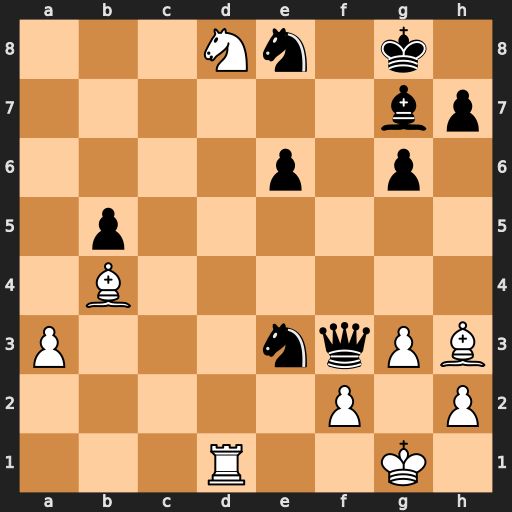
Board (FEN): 3Nn1k1/6bp/4p1p1/1p6/1B6/P3nqPB/5P1P/3R2K1
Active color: w
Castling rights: -
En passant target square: -
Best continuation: Bxe6+ Kh8 Nf7+ Qxf7 Bxf7 Nxd1 Bxe8